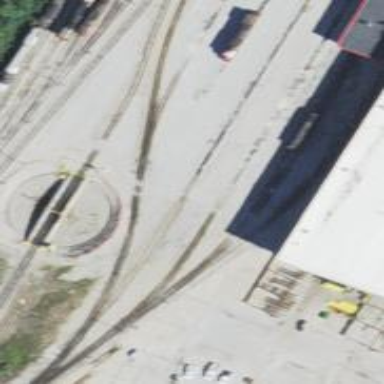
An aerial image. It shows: Railway yard used for servicing trains.